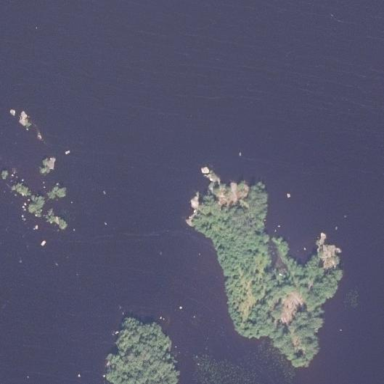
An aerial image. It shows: Islet covered with woodland.